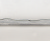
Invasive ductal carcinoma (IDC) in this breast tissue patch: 0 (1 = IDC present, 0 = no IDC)